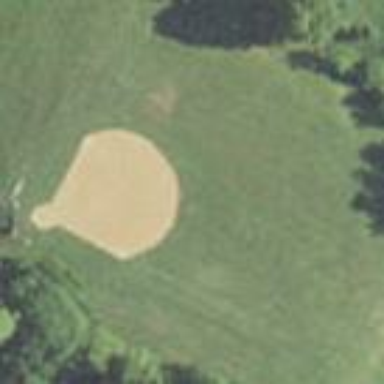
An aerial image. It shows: Baseball pitch for leisure land activities.